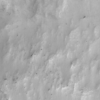
Label: not_dusty